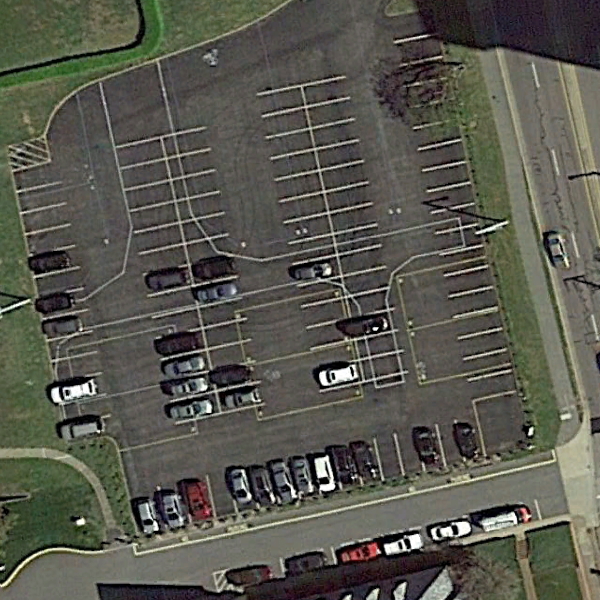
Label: Parking